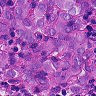
Metastatic tissue present: yes